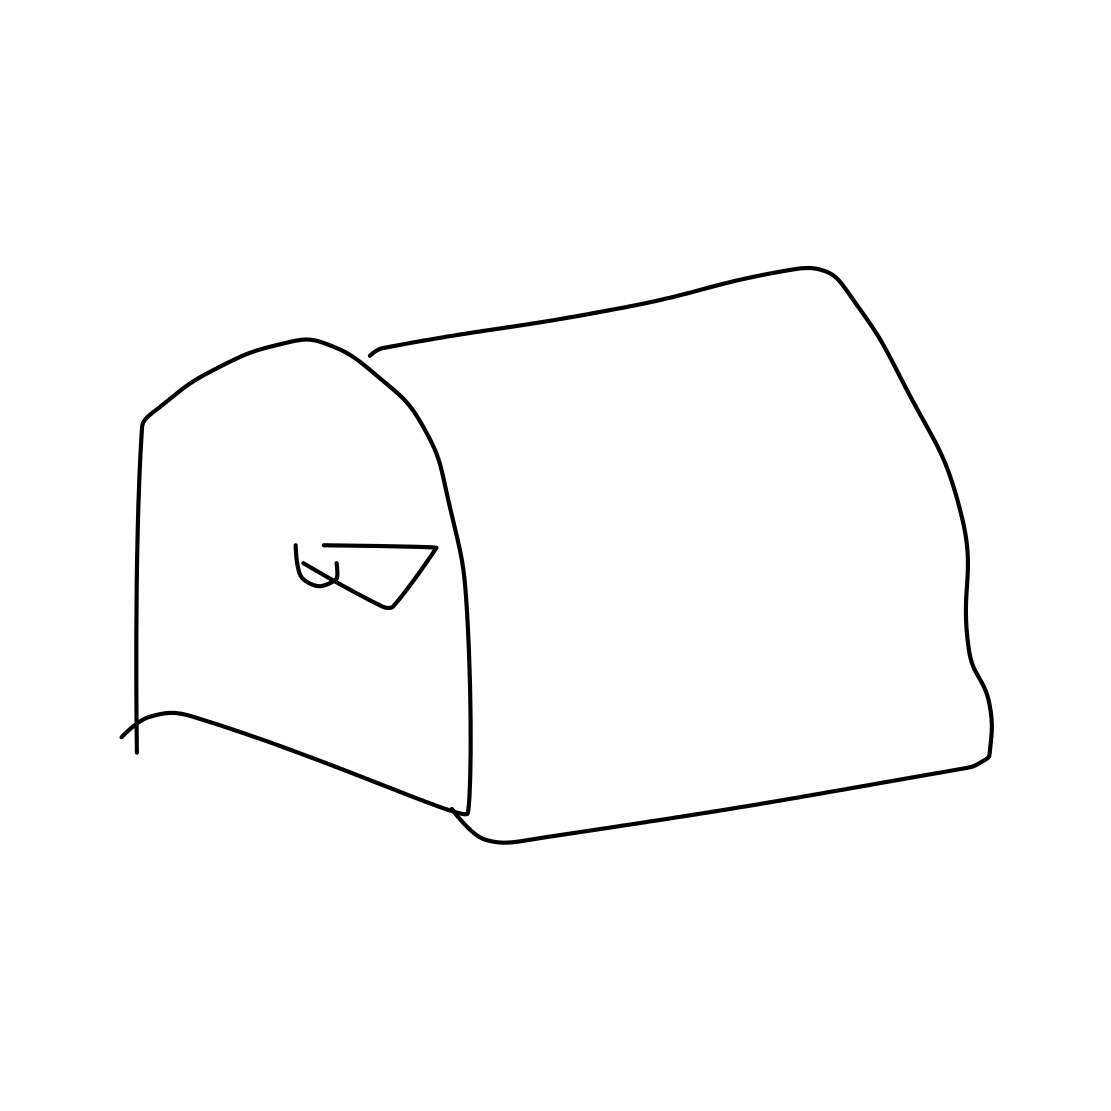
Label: mailbox